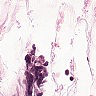
Metastatic tissue present: yes